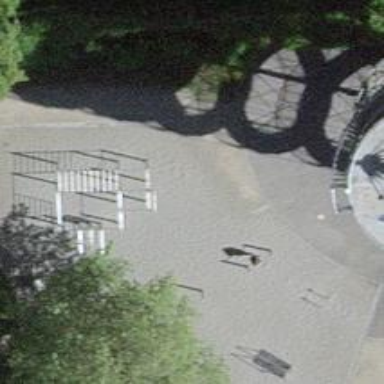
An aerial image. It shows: Fitness station in leisure land.